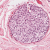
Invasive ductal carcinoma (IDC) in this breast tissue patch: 0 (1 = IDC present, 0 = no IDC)